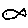
Label: fish